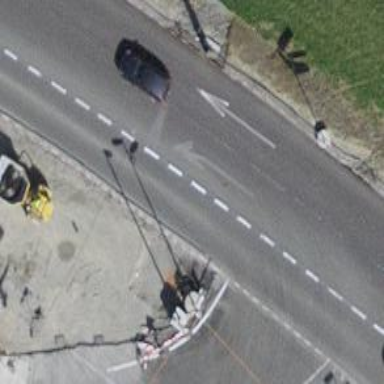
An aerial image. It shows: Road with traffic signals.